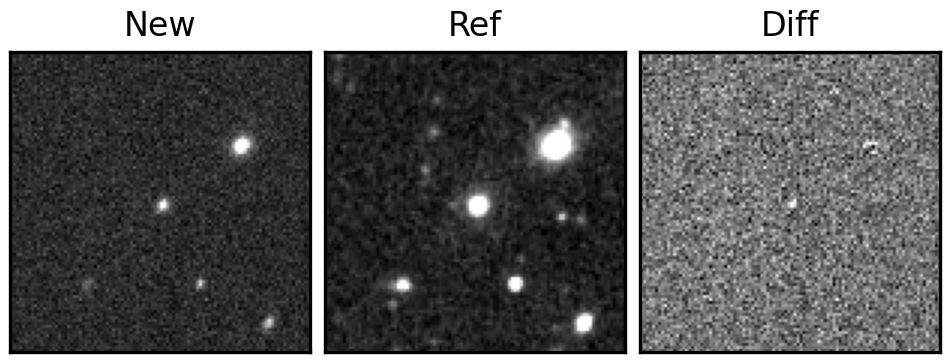
Label: real